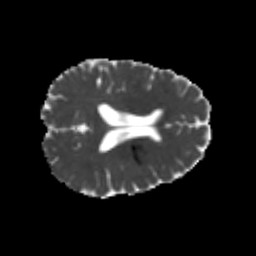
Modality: MD
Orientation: axial
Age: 26
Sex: female
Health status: healthy
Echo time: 0.074 s